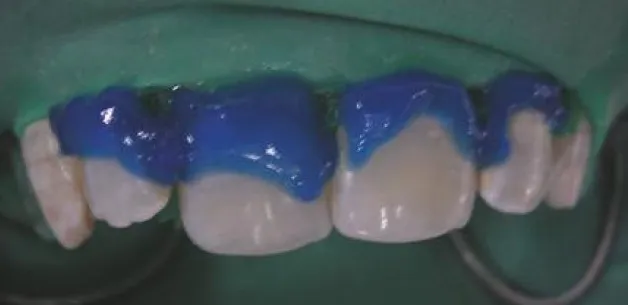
Etching followed by bleaching with McInnes solution (case A).
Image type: medical_photograph (oral_photograph)